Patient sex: M
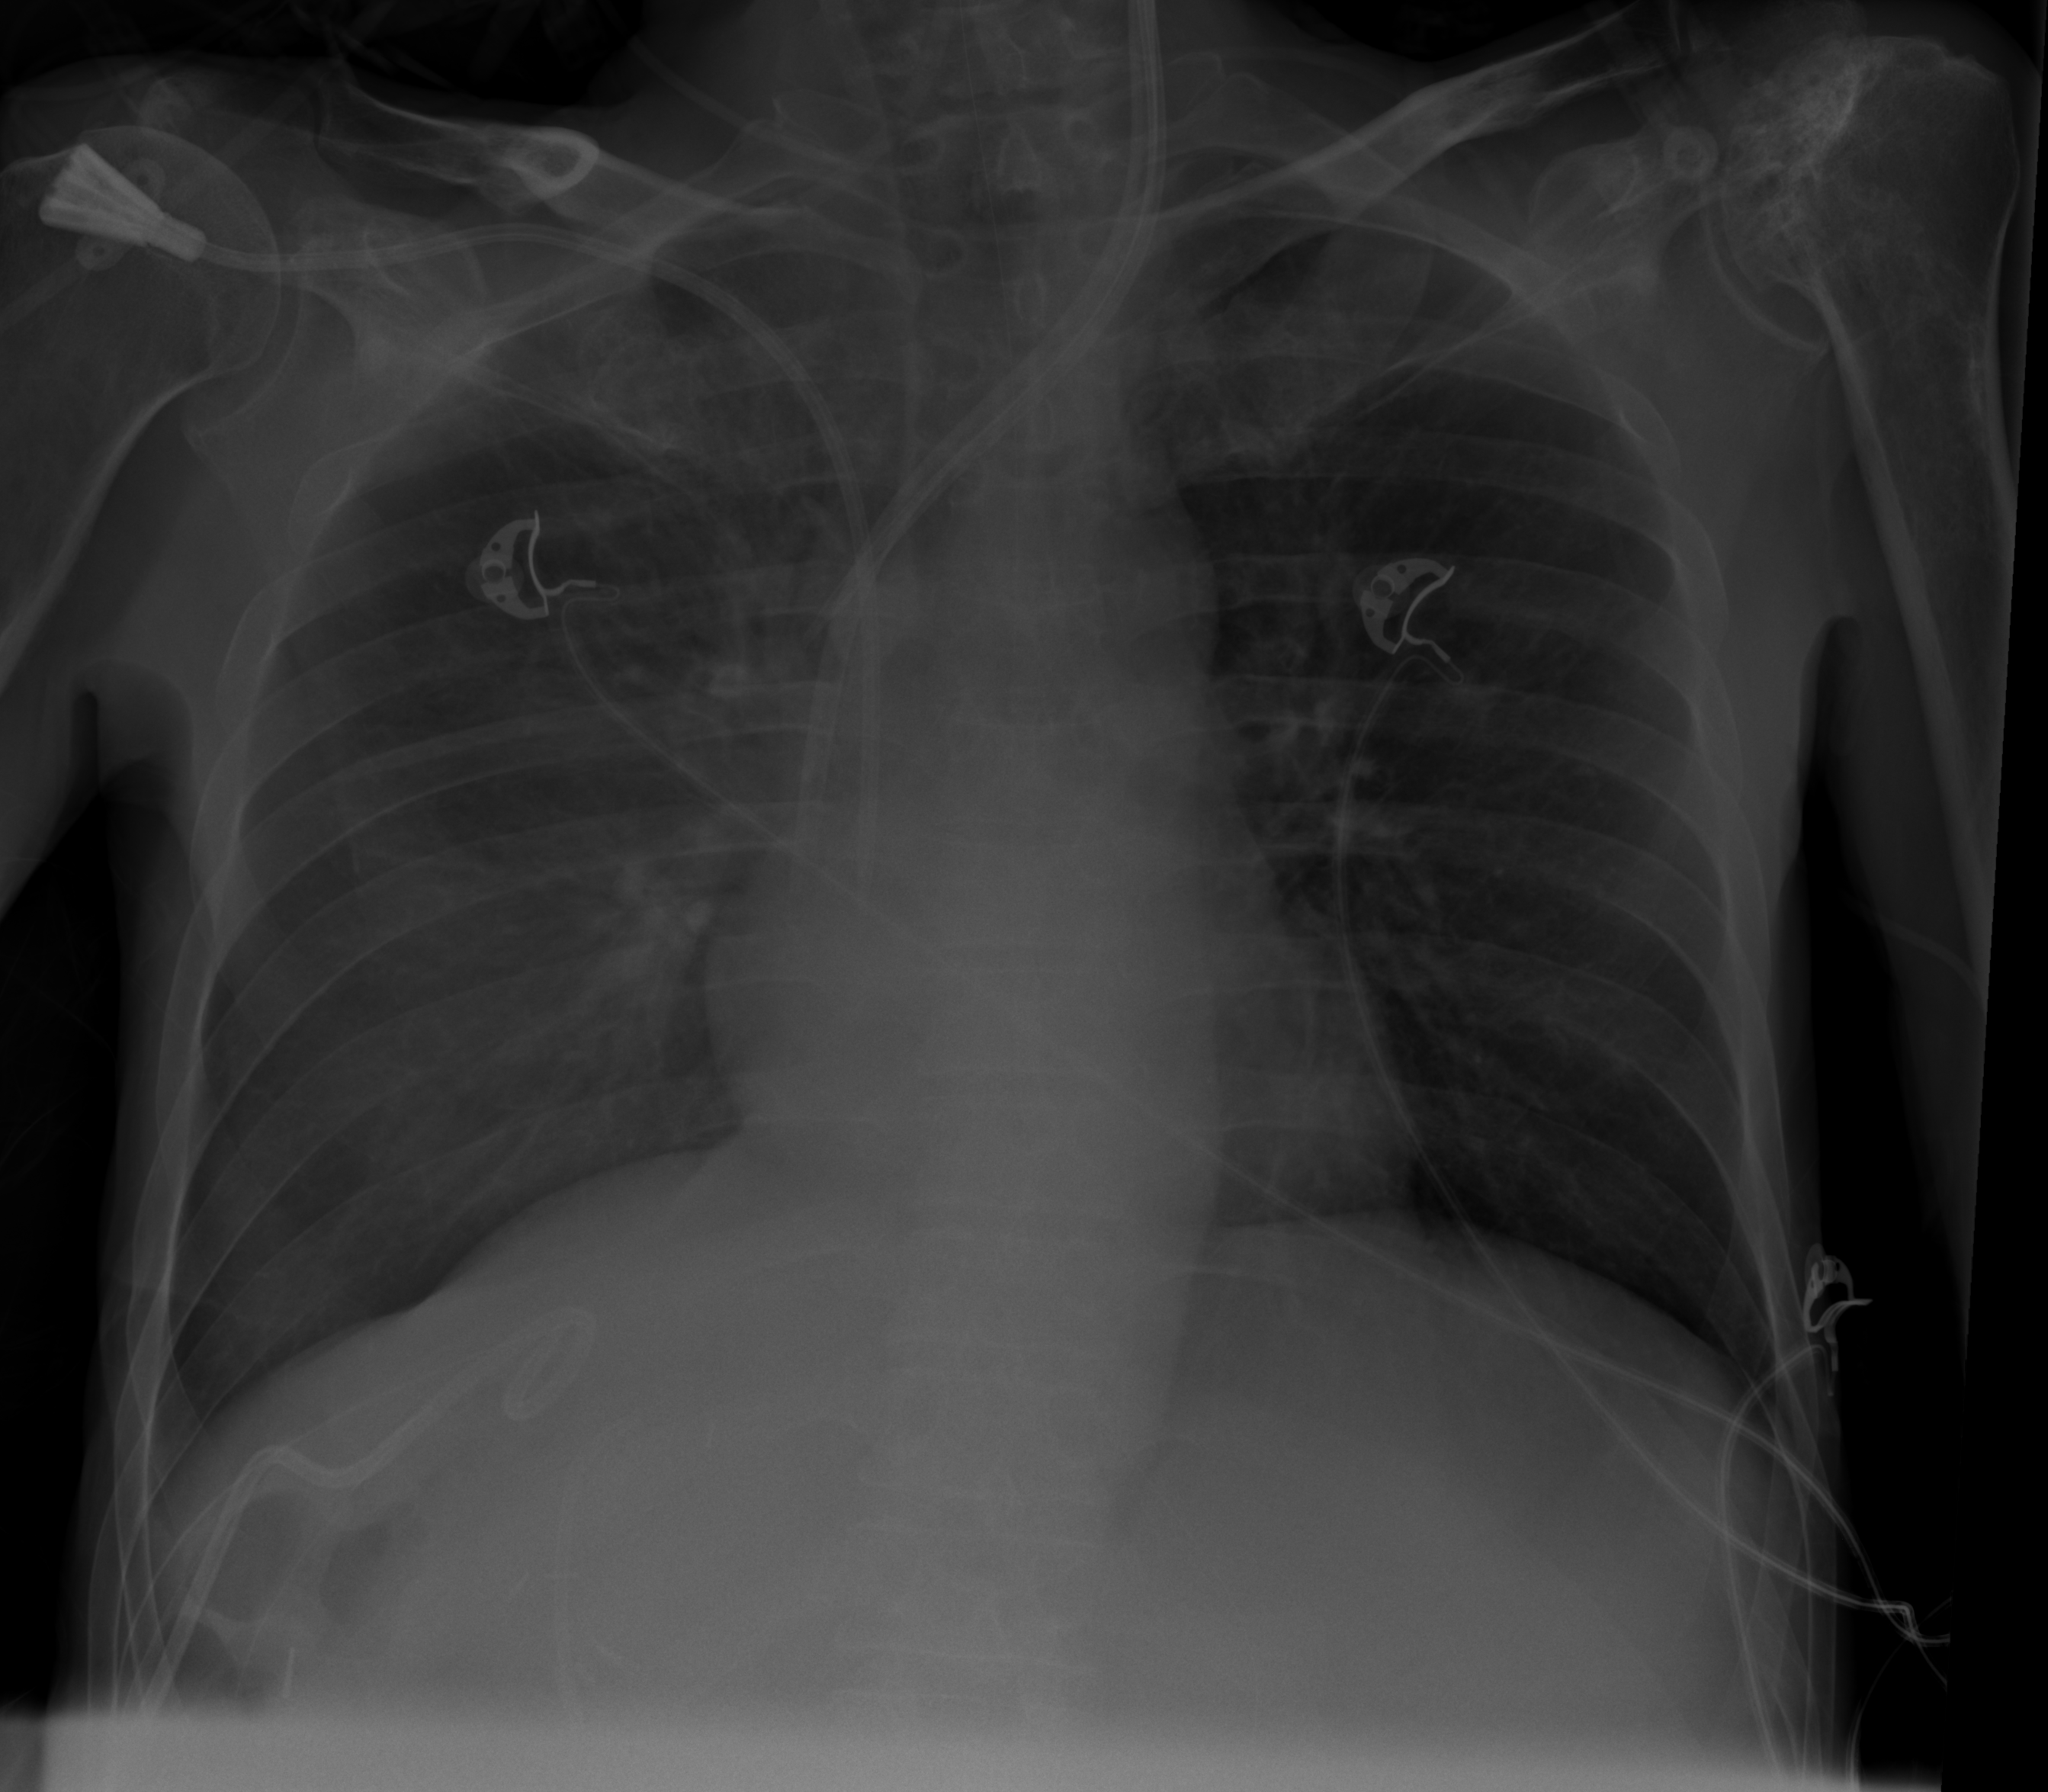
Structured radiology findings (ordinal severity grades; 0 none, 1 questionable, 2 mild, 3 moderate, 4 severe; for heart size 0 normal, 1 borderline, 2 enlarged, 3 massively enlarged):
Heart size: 0
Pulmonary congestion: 0
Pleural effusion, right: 0
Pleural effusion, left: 0
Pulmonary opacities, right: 0
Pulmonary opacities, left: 0
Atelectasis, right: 2
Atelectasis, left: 0